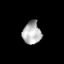
Tissue: lung
Cell type: Others
Senescence score: 0.222
Nuclear area (px): 416
Mean DAPI intensity: 176.183